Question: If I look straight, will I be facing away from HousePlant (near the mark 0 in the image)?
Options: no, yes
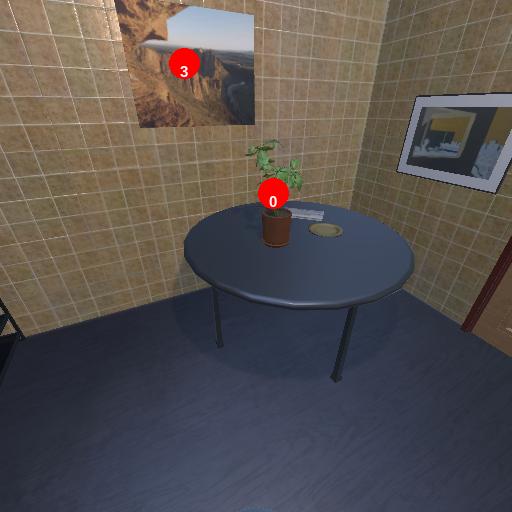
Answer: no